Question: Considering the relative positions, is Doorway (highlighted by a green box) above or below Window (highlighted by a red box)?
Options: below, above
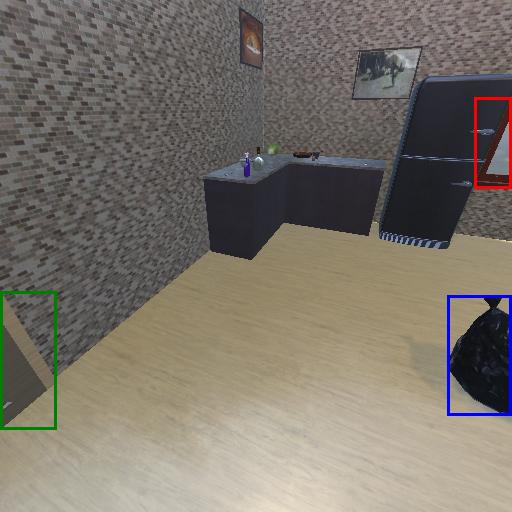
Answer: below